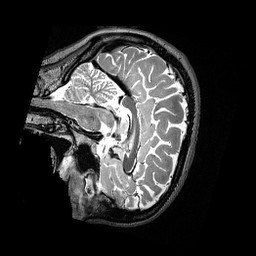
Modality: T2w
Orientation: sagittal
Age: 31
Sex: female
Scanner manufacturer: siemens
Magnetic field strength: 3 T
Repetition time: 3.2 s
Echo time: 0.479 s